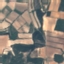
Land use / land cover class: PermanentCrop